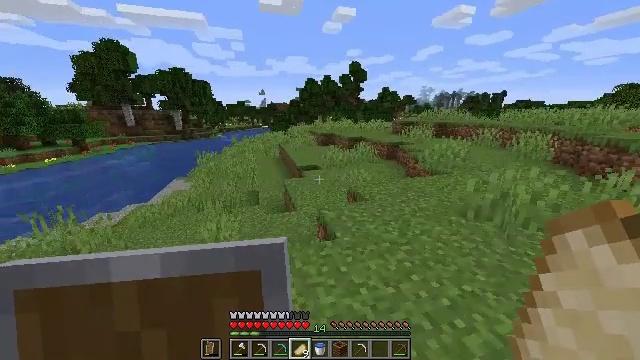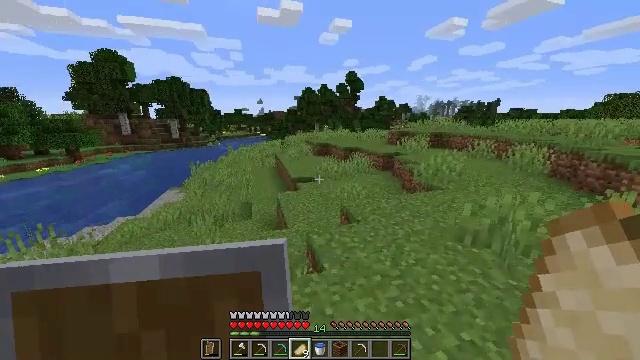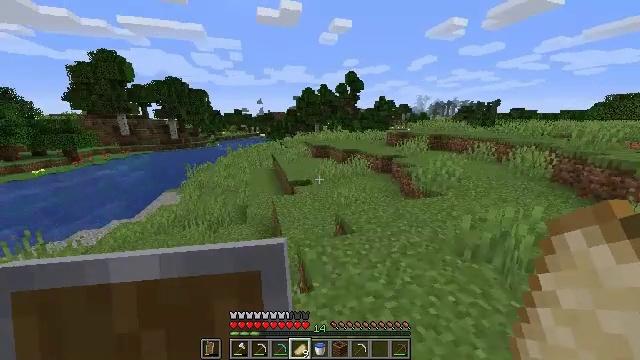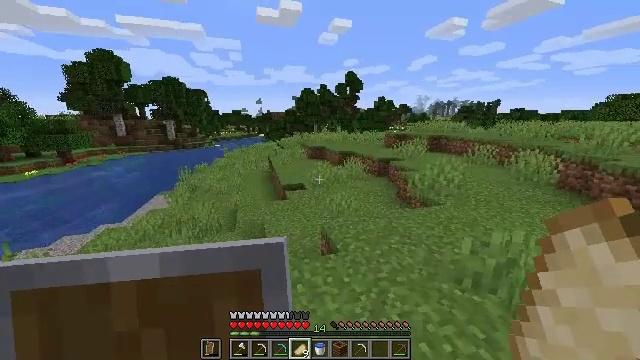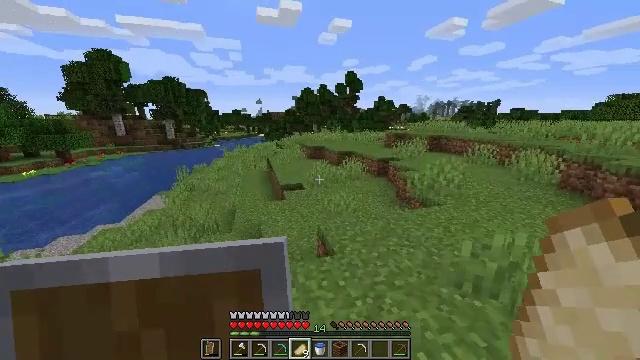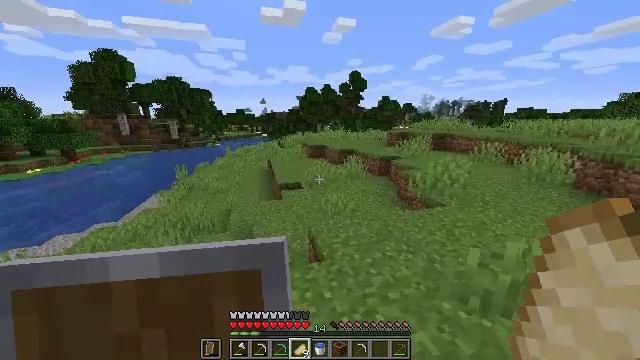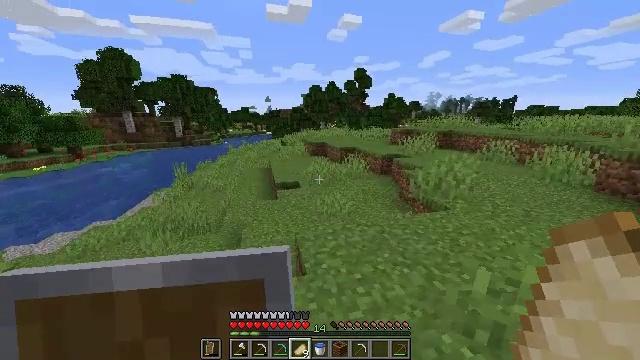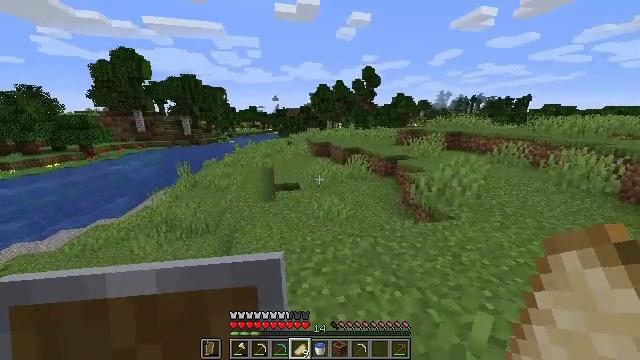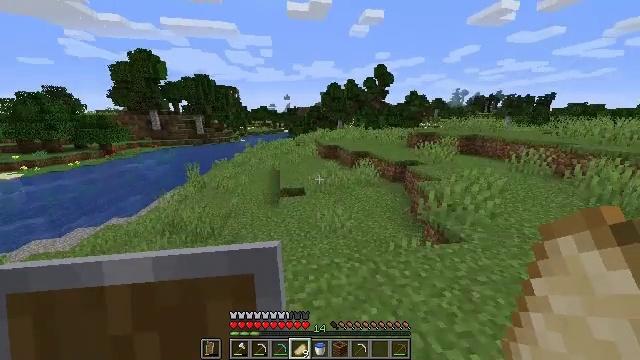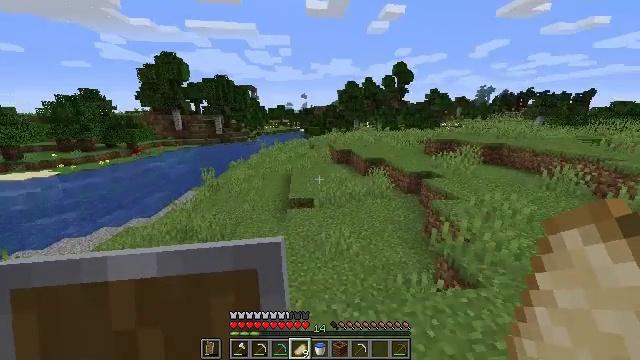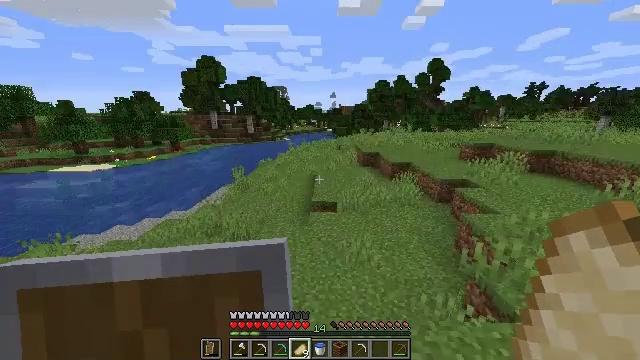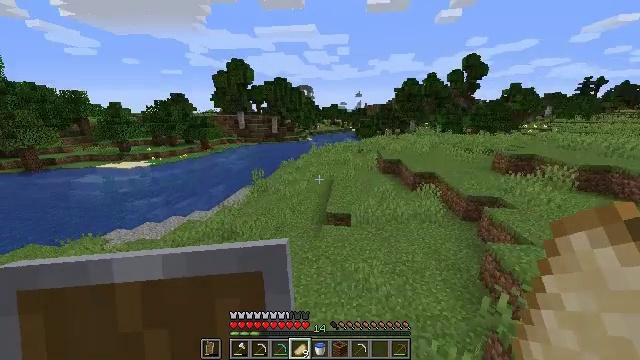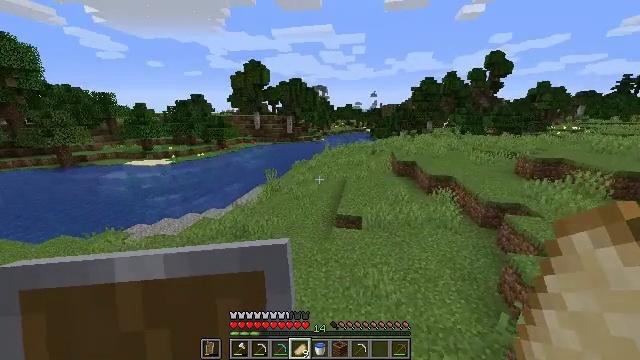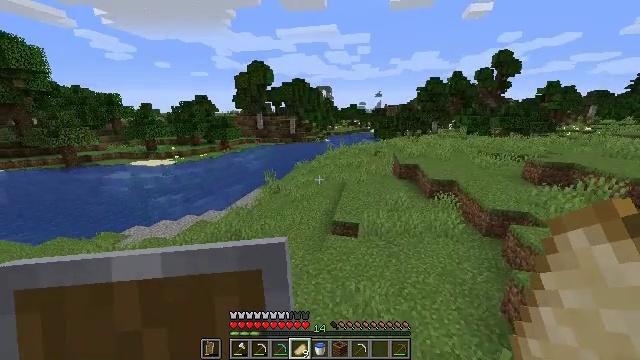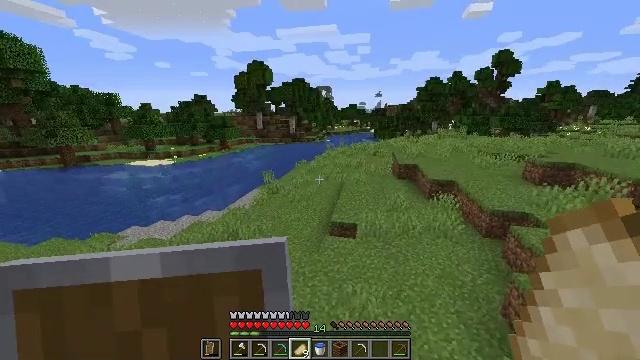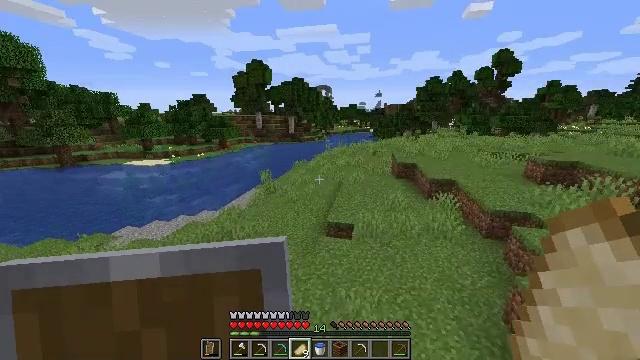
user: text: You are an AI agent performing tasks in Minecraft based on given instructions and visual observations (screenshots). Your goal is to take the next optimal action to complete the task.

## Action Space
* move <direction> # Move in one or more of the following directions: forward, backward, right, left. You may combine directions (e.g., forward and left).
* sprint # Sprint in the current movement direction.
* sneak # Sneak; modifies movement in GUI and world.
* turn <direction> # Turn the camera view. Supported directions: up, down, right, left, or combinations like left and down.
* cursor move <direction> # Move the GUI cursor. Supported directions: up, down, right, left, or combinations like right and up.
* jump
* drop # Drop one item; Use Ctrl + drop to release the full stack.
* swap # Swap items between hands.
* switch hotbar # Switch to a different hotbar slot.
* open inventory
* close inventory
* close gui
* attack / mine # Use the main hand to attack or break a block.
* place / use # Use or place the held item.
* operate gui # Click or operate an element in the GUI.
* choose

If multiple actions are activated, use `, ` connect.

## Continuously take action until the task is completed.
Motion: motion action
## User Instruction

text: Remove a cooked porkchop from the inventory.
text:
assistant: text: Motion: move forward and move right, sprint, turn up, jump
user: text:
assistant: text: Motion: move forward and move right, sprint, jump
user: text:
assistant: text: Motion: move forward and move right, sprint, jump
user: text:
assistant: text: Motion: move forward and move right, sprint, jump
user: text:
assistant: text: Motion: move forward and move right, sprint, turn left, jump
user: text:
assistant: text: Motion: move forward and move right, sprint, turn left, jump
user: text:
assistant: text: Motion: move forward and move right, sprint, turn left, jump
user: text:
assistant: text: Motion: move forward and move right, sprint, turn left, jump
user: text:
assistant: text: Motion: move forward and move right, sprint, turn left, jump
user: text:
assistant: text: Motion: move forward and move right, sprint, turn left, jump
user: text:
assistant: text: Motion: move forward, sprint, turn left, jump
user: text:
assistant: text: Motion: move forward, sprint, turn left, jump
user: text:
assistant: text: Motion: move forward, sprint, turn left, jump
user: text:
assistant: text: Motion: move forward, sprint, jump
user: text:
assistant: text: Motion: move forward, sprint, jump
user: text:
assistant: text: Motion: move forward, sprint, turn left, jump
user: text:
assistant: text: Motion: move forward, sprint, jump
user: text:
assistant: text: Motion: move forward, sprint, jump
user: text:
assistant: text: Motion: move forward, sprint, jump
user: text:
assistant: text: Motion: move forward, sprint, turn left, jump
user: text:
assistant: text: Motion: move forward, sprint, turn left, jump
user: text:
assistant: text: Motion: move forward, sprint, jump
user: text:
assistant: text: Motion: move forward, sprint, jump
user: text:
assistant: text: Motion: move forward, sprint, jump
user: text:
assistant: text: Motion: move forward, sprint, jump
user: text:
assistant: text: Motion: move forward, sprint, jump
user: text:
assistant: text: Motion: move forward, sprint, turn left, jump
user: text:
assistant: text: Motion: move forward, sprint, turn left, jump
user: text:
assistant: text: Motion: move forward, sprint, turn left, jump
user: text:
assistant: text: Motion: move forward, sprint, turn left, jump